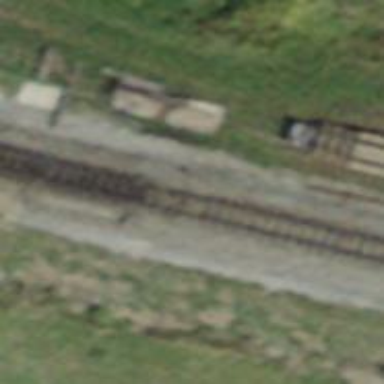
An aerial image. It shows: Railway switch.